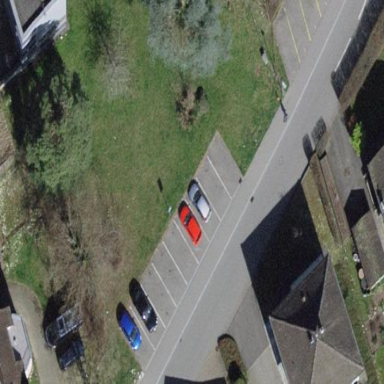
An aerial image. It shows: Parking area with asphalt surface.